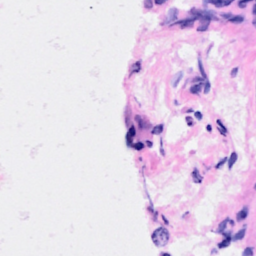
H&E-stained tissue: Breast